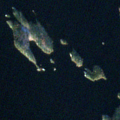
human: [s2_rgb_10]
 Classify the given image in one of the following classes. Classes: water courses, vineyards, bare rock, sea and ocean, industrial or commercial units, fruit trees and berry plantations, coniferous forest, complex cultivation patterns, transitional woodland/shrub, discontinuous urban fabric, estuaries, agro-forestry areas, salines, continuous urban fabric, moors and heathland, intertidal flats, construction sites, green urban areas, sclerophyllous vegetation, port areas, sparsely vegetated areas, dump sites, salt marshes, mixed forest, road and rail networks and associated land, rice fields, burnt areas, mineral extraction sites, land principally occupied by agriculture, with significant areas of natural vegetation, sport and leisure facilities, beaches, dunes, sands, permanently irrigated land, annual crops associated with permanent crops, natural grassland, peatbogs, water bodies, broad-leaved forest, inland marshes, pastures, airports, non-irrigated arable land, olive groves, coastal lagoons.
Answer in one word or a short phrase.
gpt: water bodies